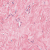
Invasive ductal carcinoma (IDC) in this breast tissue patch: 0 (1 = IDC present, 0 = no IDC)